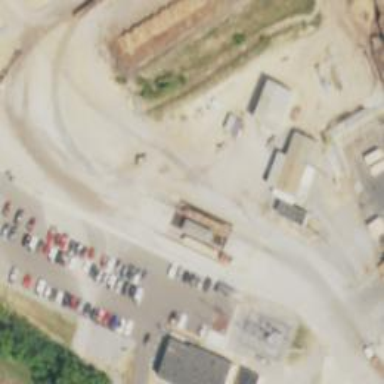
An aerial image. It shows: Weighbridge facility.